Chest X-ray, AP view. Patient: 33 years old, sex F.
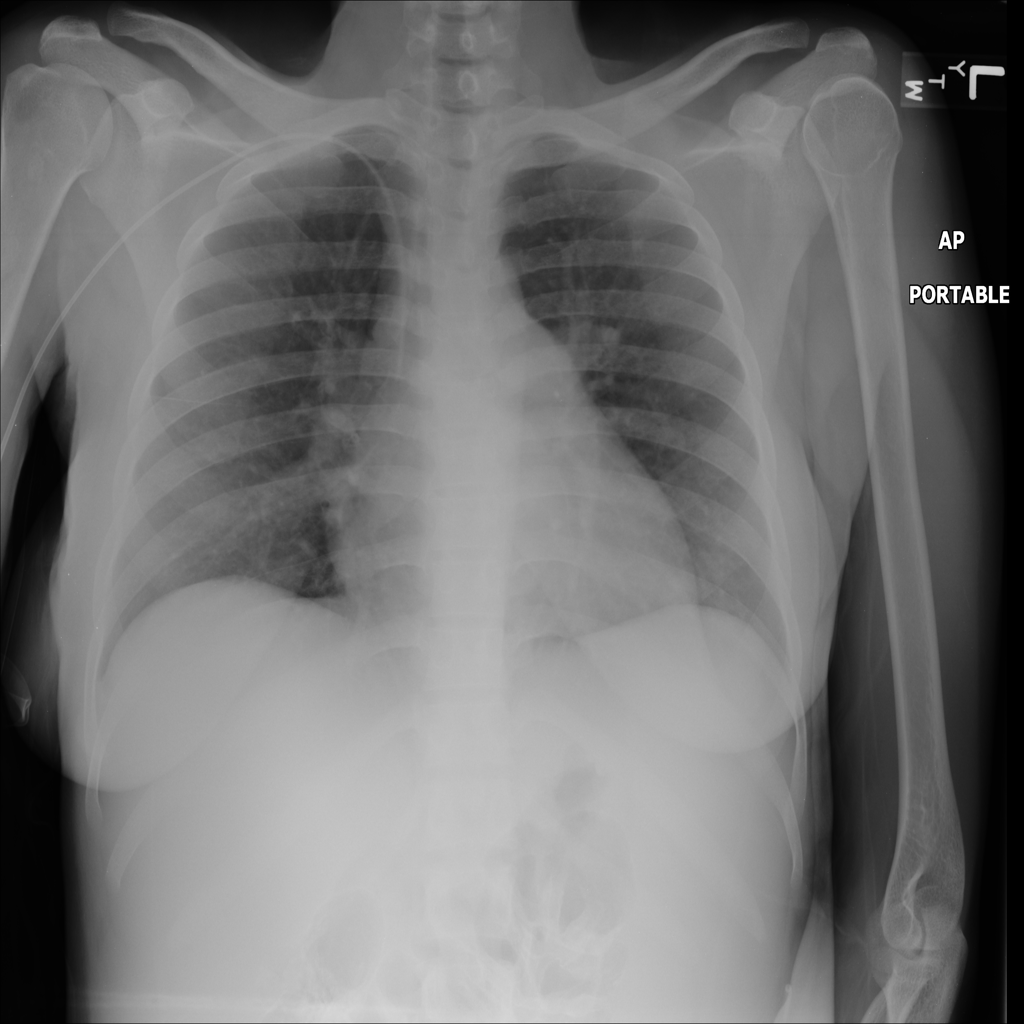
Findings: No Finding